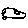
Label: car